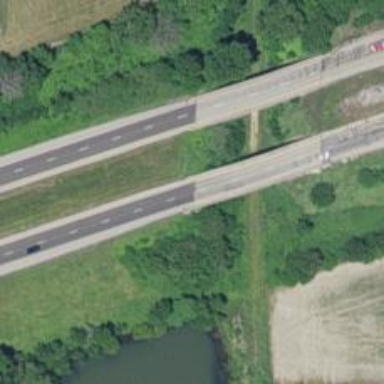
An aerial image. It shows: View of motorway.